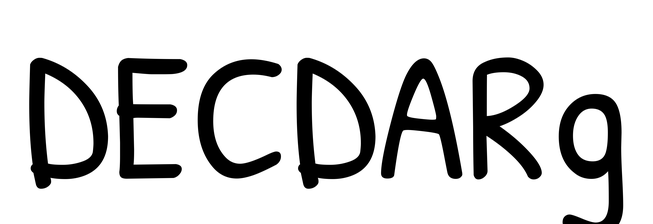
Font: PatrickHand-Regular